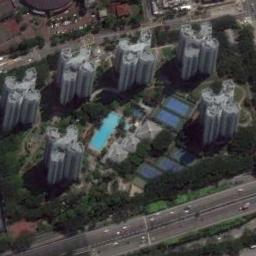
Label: commercial_area